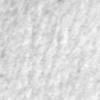
Label: no_change